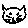
Label: cat